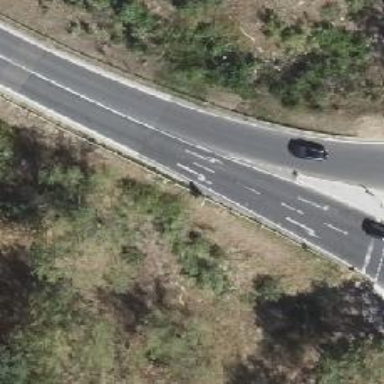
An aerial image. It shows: Motorway link with asphalt surface and embankment.